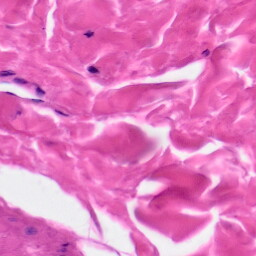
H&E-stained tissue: Skin